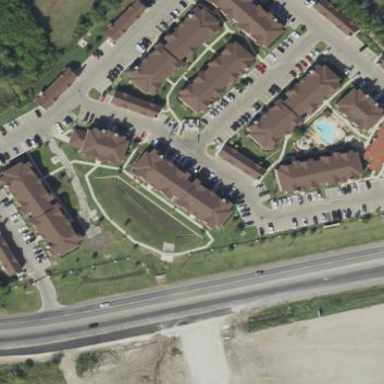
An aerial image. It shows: Residential area with apartments.